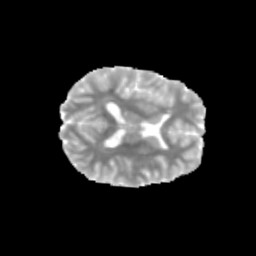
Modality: MD
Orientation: axial
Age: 12
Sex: female
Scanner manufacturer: siemens
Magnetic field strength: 3 T
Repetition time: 3.8 s
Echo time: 0.07 s